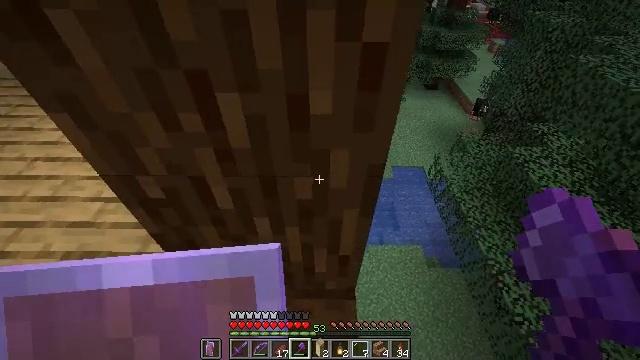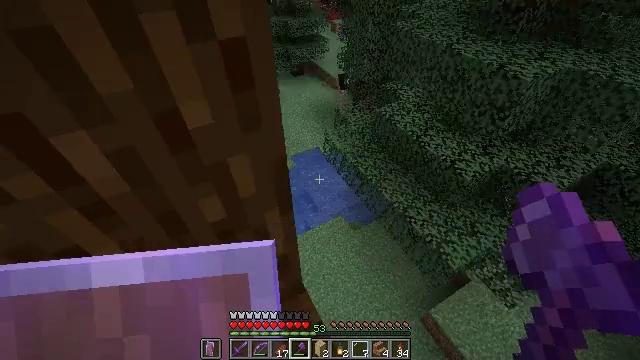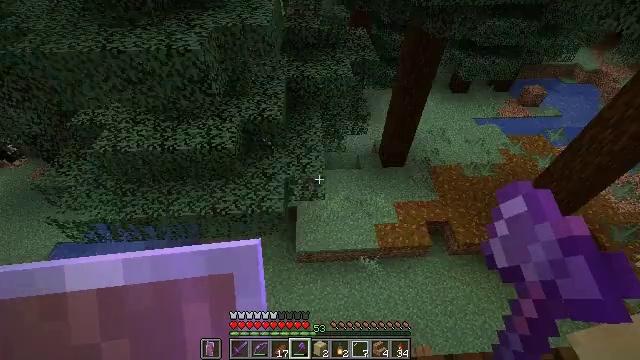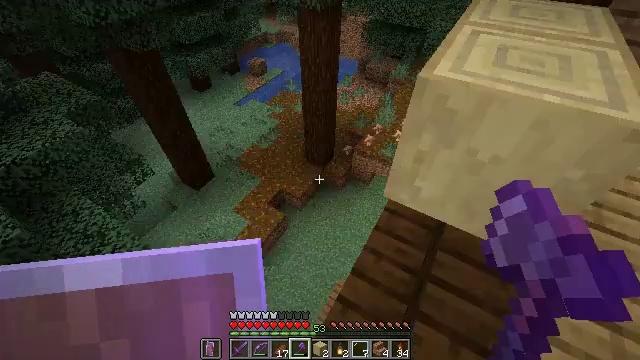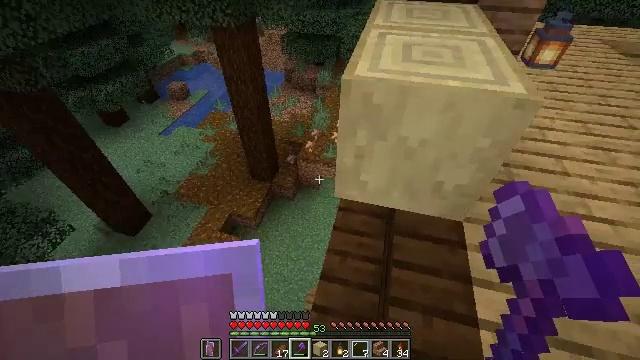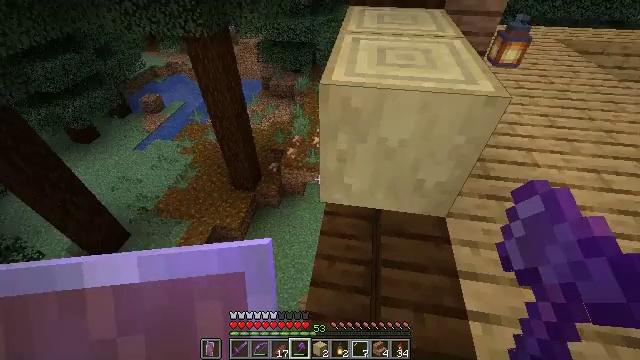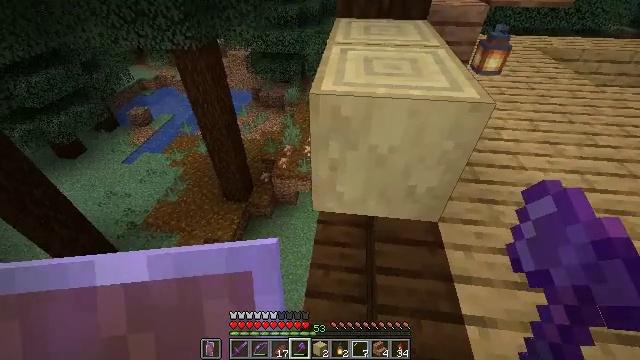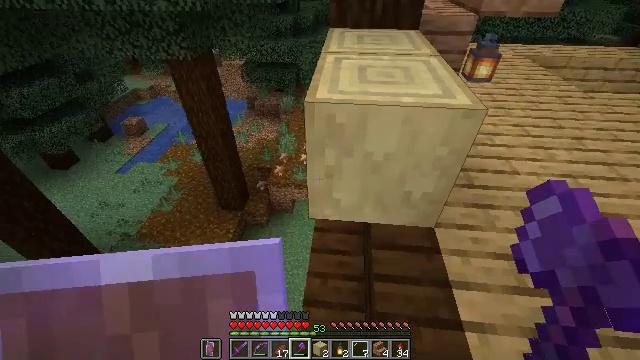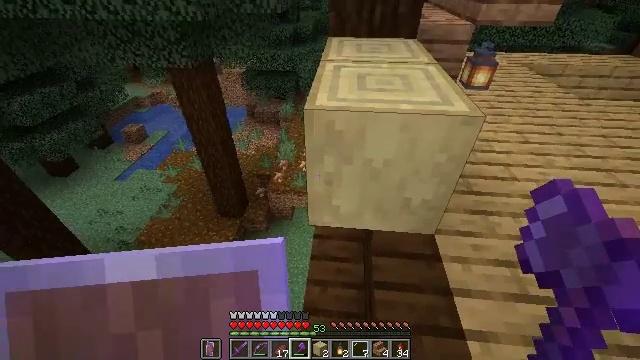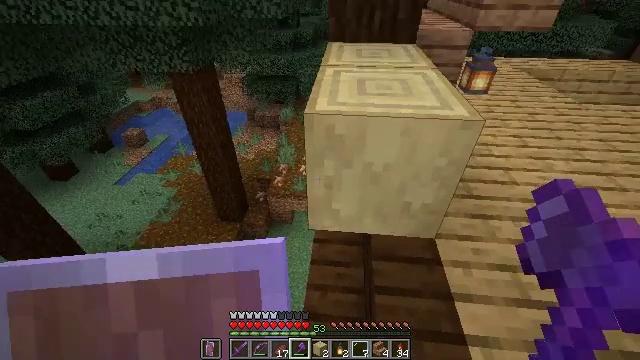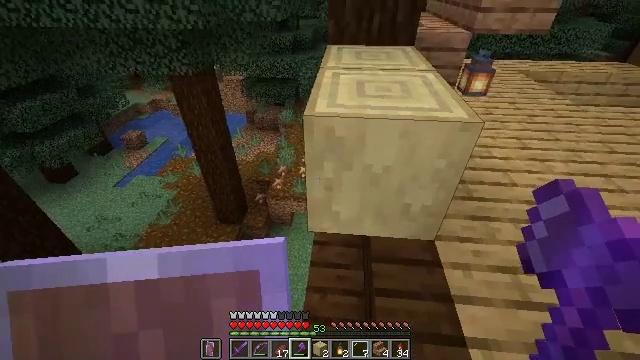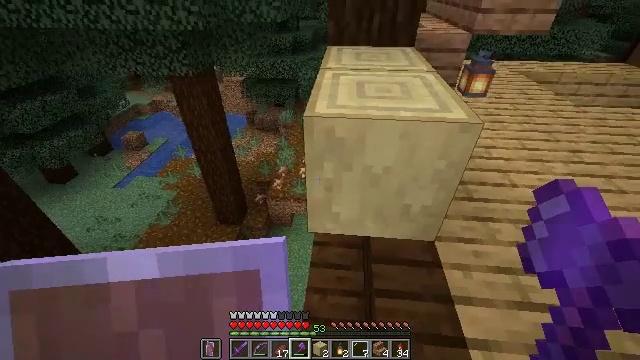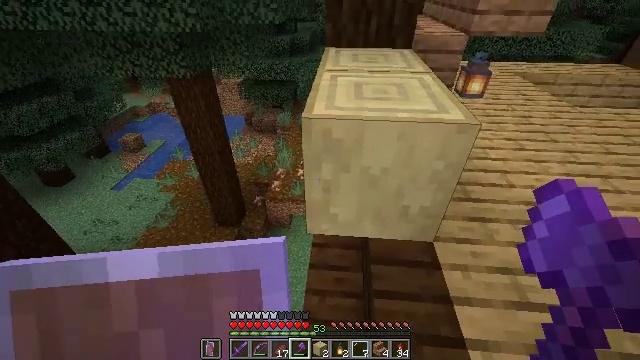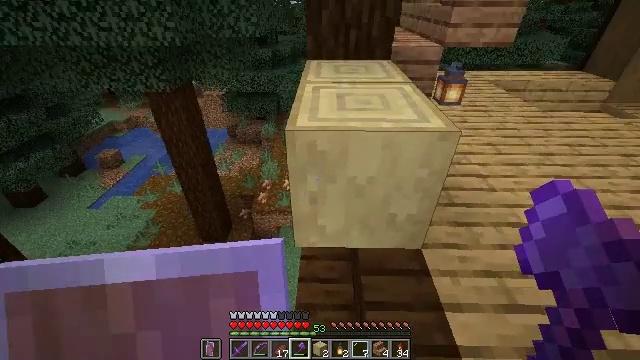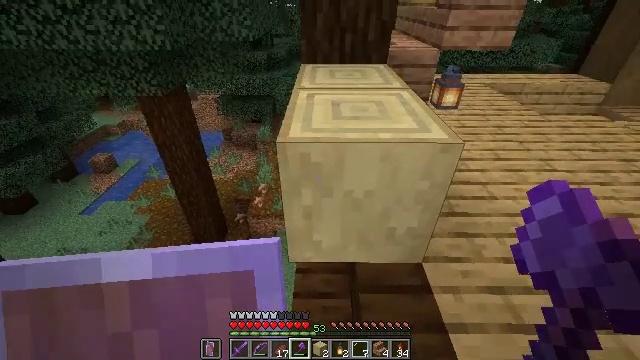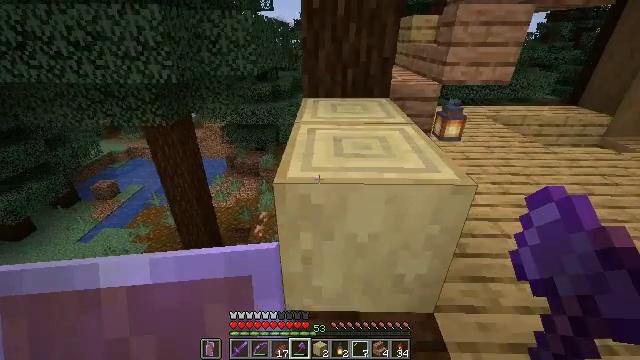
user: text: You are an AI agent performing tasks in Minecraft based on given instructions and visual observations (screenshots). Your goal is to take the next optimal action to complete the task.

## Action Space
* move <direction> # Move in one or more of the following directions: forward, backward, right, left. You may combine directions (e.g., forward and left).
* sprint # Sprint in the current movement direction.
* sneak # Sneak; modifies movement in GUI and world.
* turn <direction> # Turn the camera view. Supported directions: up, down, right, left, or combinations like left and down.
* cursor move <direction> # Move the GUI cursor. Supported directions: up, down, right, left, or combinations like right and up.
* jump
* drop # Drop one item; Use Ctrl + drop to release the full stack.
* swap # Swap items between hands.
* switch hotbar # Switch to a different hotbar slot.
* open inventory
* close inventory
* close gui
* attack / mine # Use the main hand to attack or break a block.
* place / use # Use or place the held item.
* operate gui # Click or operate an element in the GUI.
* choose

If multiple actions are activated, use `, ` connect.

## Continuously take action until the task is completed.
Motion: motion action
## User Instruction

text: Gather the stripped birch log from the tree.
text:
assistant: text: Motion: turn right
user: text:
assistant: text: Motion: turn right and down
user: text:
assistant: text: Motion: turn right
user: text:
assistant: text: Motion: turn right and up
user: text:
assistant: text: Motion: turn right and up
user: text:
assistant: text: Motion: turn right and up
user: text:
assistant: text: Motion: turn right and up
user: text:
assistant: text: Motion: turn up
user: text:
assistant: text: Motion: no_op
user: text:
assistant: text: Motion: no_op
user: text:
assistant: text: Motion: no_op
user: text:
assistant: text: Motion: no_op
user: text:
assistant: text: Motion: move forward, turn right and up
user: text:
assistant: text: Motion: move forward
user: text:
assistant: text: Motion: move forward, turn up
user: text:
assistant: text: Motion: move forward, turn up
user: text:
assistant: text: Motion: move forward
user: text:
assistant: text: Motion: turn right and down
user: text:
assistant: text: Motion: turn right and down
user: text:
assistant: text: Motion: no_op
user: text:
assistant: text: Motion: no_op
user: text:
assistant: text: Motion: no_op
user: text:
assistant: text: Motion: turn right and down
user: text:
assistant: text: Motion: turn down
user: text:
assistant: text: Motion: no_op
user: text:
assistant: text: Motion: attack / mine
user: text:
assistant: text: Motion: move forward, attack / mine
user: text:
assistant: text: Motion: move forward, turn right and up, attack / mine
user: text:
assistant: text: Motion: move forward, attack / mine
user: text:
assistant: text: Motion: move forward, attack / mine